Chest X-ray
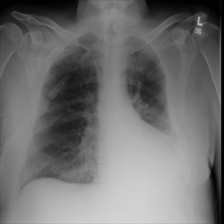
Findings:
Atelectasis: negative
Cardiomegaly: positive
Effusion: positive
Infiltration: positive
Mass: negative
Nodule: negative
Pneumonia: negative
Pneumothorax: negative
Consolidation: negative
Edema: negative
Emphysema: negative
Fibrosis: negative
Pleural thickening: negative
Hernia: negative